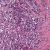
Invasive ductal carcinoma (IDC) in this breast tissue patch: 1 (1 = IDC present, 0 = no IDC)